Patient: sex F, age 43
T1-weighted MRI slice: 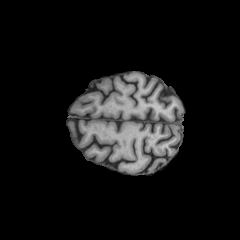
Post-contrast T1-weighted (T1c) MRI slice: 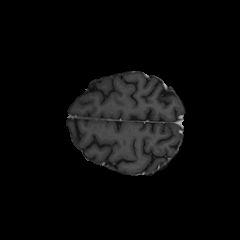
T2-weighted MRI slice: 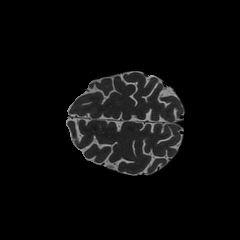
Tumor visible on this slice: no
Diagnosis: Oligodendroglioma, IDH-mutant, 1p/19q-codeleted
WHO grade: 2